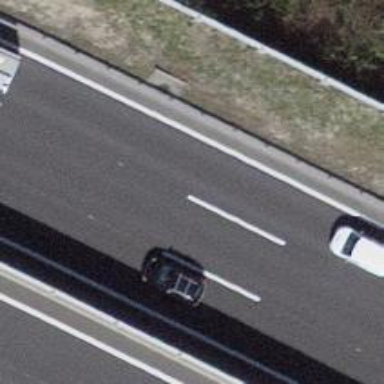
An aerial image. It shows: View of motorway.